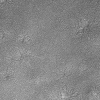
Atmospheric dust classification: not_dusty